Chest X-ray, PA view. Patient: 72 years old, sex M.
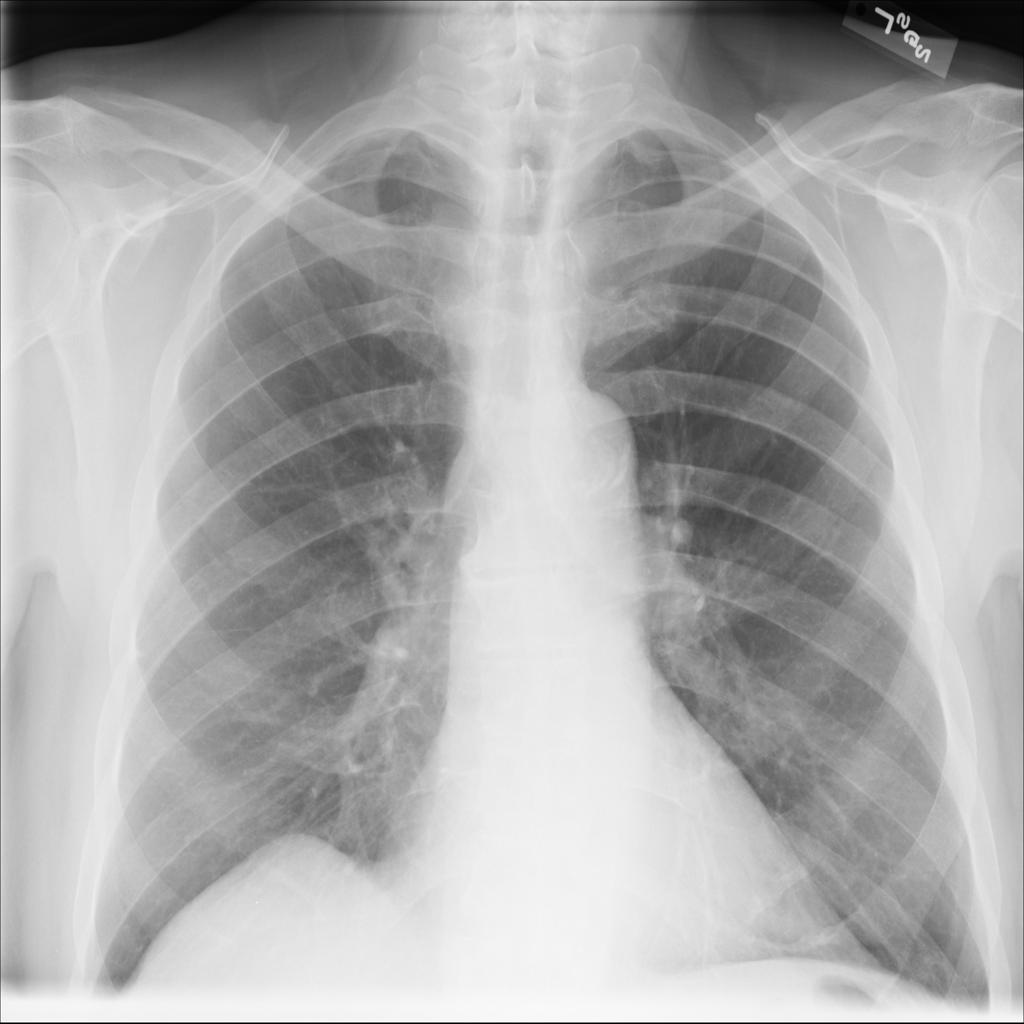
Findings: Infiltration